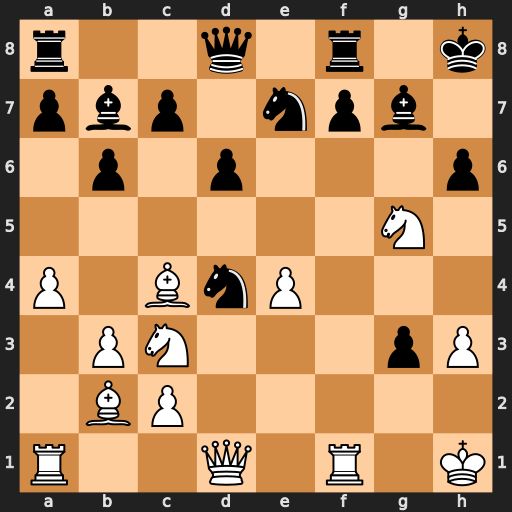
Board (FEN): r2q1r1k/pbp1npb1/1p1p3p/6N1/P1BnP3/1PN3pP/1BP5/R2Q1R1K
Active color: w
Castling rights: -
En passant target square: -
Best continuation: Nxf7+ Rxf7 Rxf7